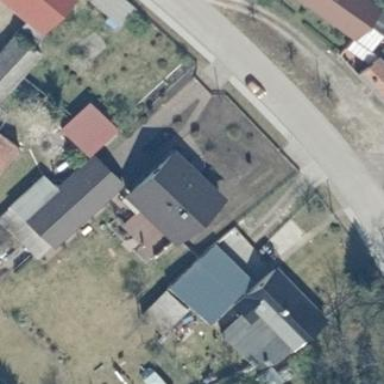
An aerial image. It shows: Residential building with gabled roof.